Question: Count the number of objects in the diagram.
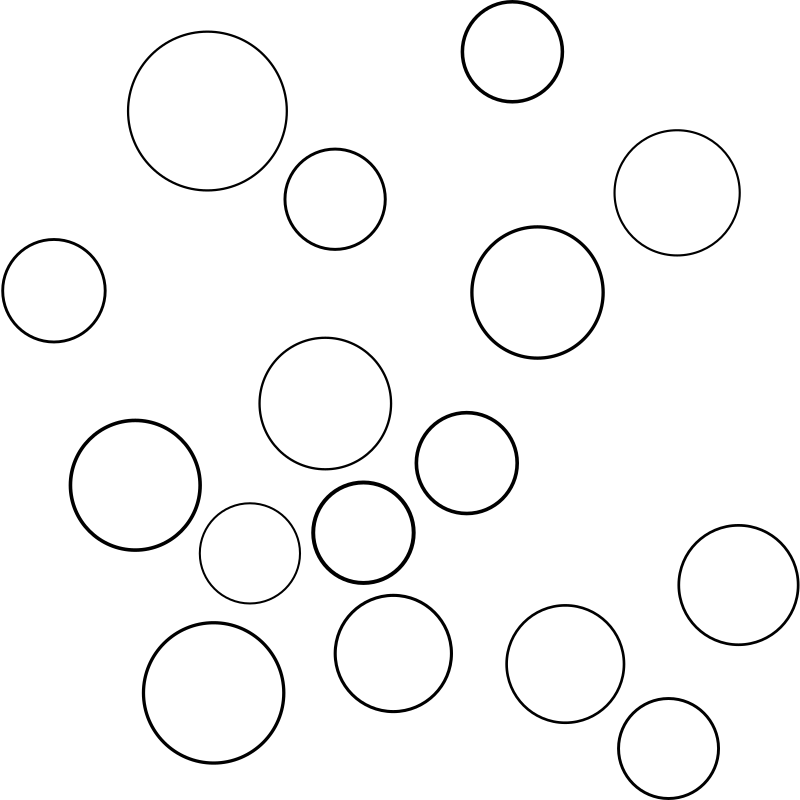
Answer: 16